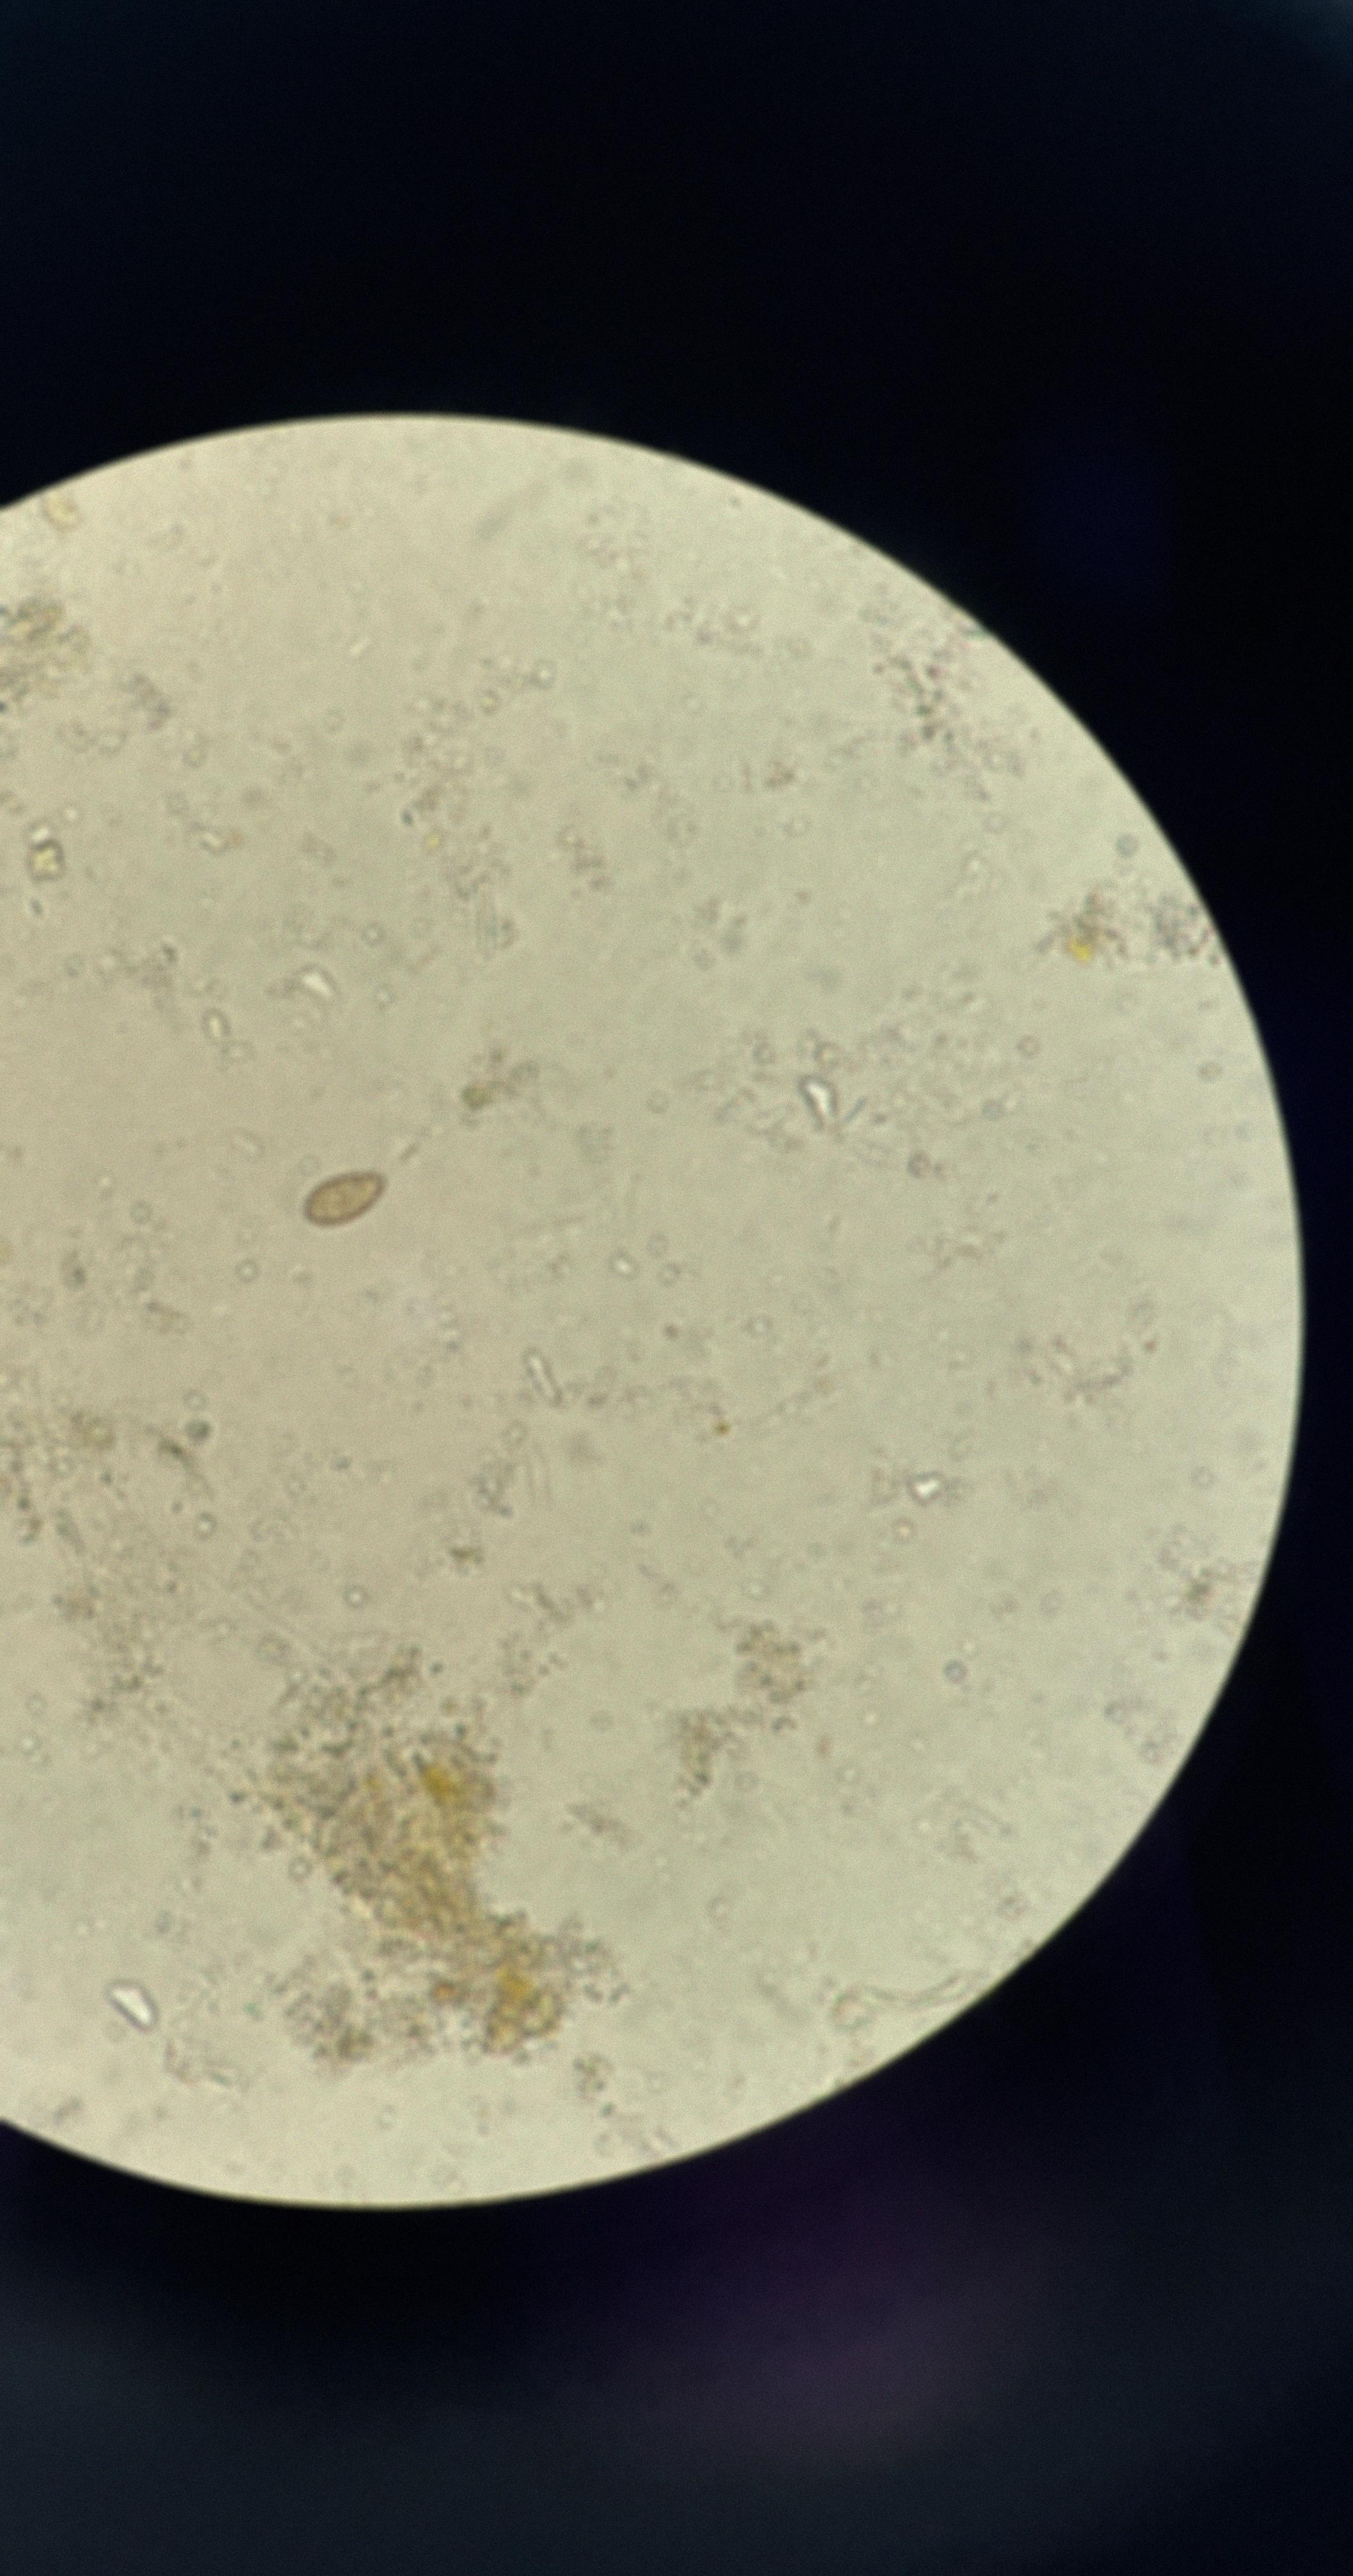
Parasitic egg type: Opisthorchis viverrine